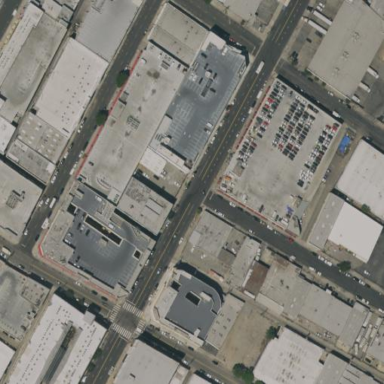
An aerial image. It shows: Warehouse building with parking area.